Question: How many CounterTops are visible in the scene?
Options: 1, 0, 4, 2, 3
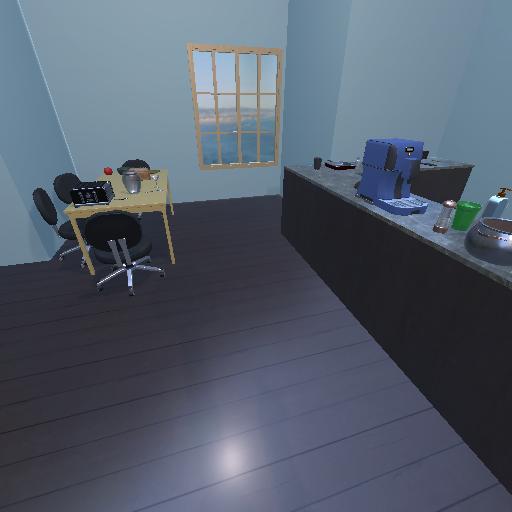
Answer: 1